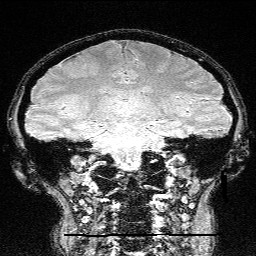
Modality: FLASH
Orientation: sagittal
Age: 26
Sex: female